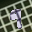
Label: 9